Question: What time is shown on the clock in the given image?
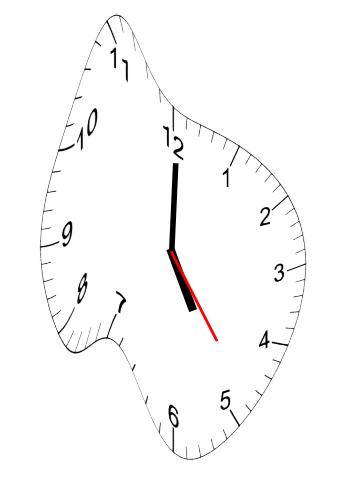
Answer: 05:00:24